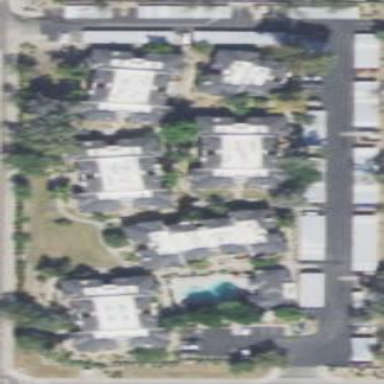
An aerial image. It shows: Residential area with apartments.